Question: I know in C# I can make a factory but I don't not know how to reuse code in aspx. My code was originally purposed for ARList only, but now has IcnList. I thought about making a switch statement but isn't there something better to code?
'''
protected void Page_Load(object sender, EventArgs e)
{
if (!Page.IsPostBack)
{
ARExtractionController arController = new ARExtractionController();
Dictionary<int, string> ARDictionary = arController.GetTickets();
List<int> sortedARList = new List<int>();
foreach (KeyValuePair<int, string> kv in ARDictionary)
{
sortedARList.Add(kv.Key);
}
sortedARList.Sort();
sortedARList.Reverse();
ARList.DataSource = sortedARList;
ARList.DataBind();
ARList.Items.Insert(0, " ");
ARList.AutoPostBack = true;
}
}
'''

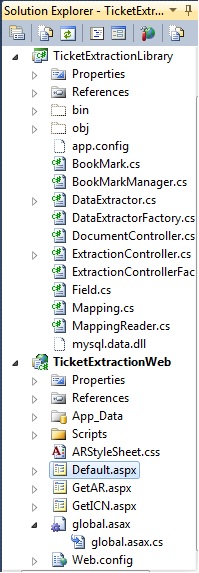
Answer: You should be able to inherit from a single page to reuse the code.
Top of aspx file:
'''
<%@ Page Language="C#" AutoEventWireup="true" Inherits="MyNamespace.CommonCode" %>
'''